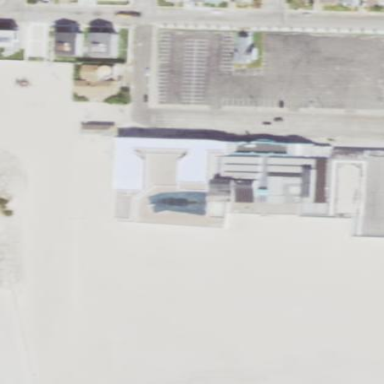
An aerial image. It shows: Beach resort.